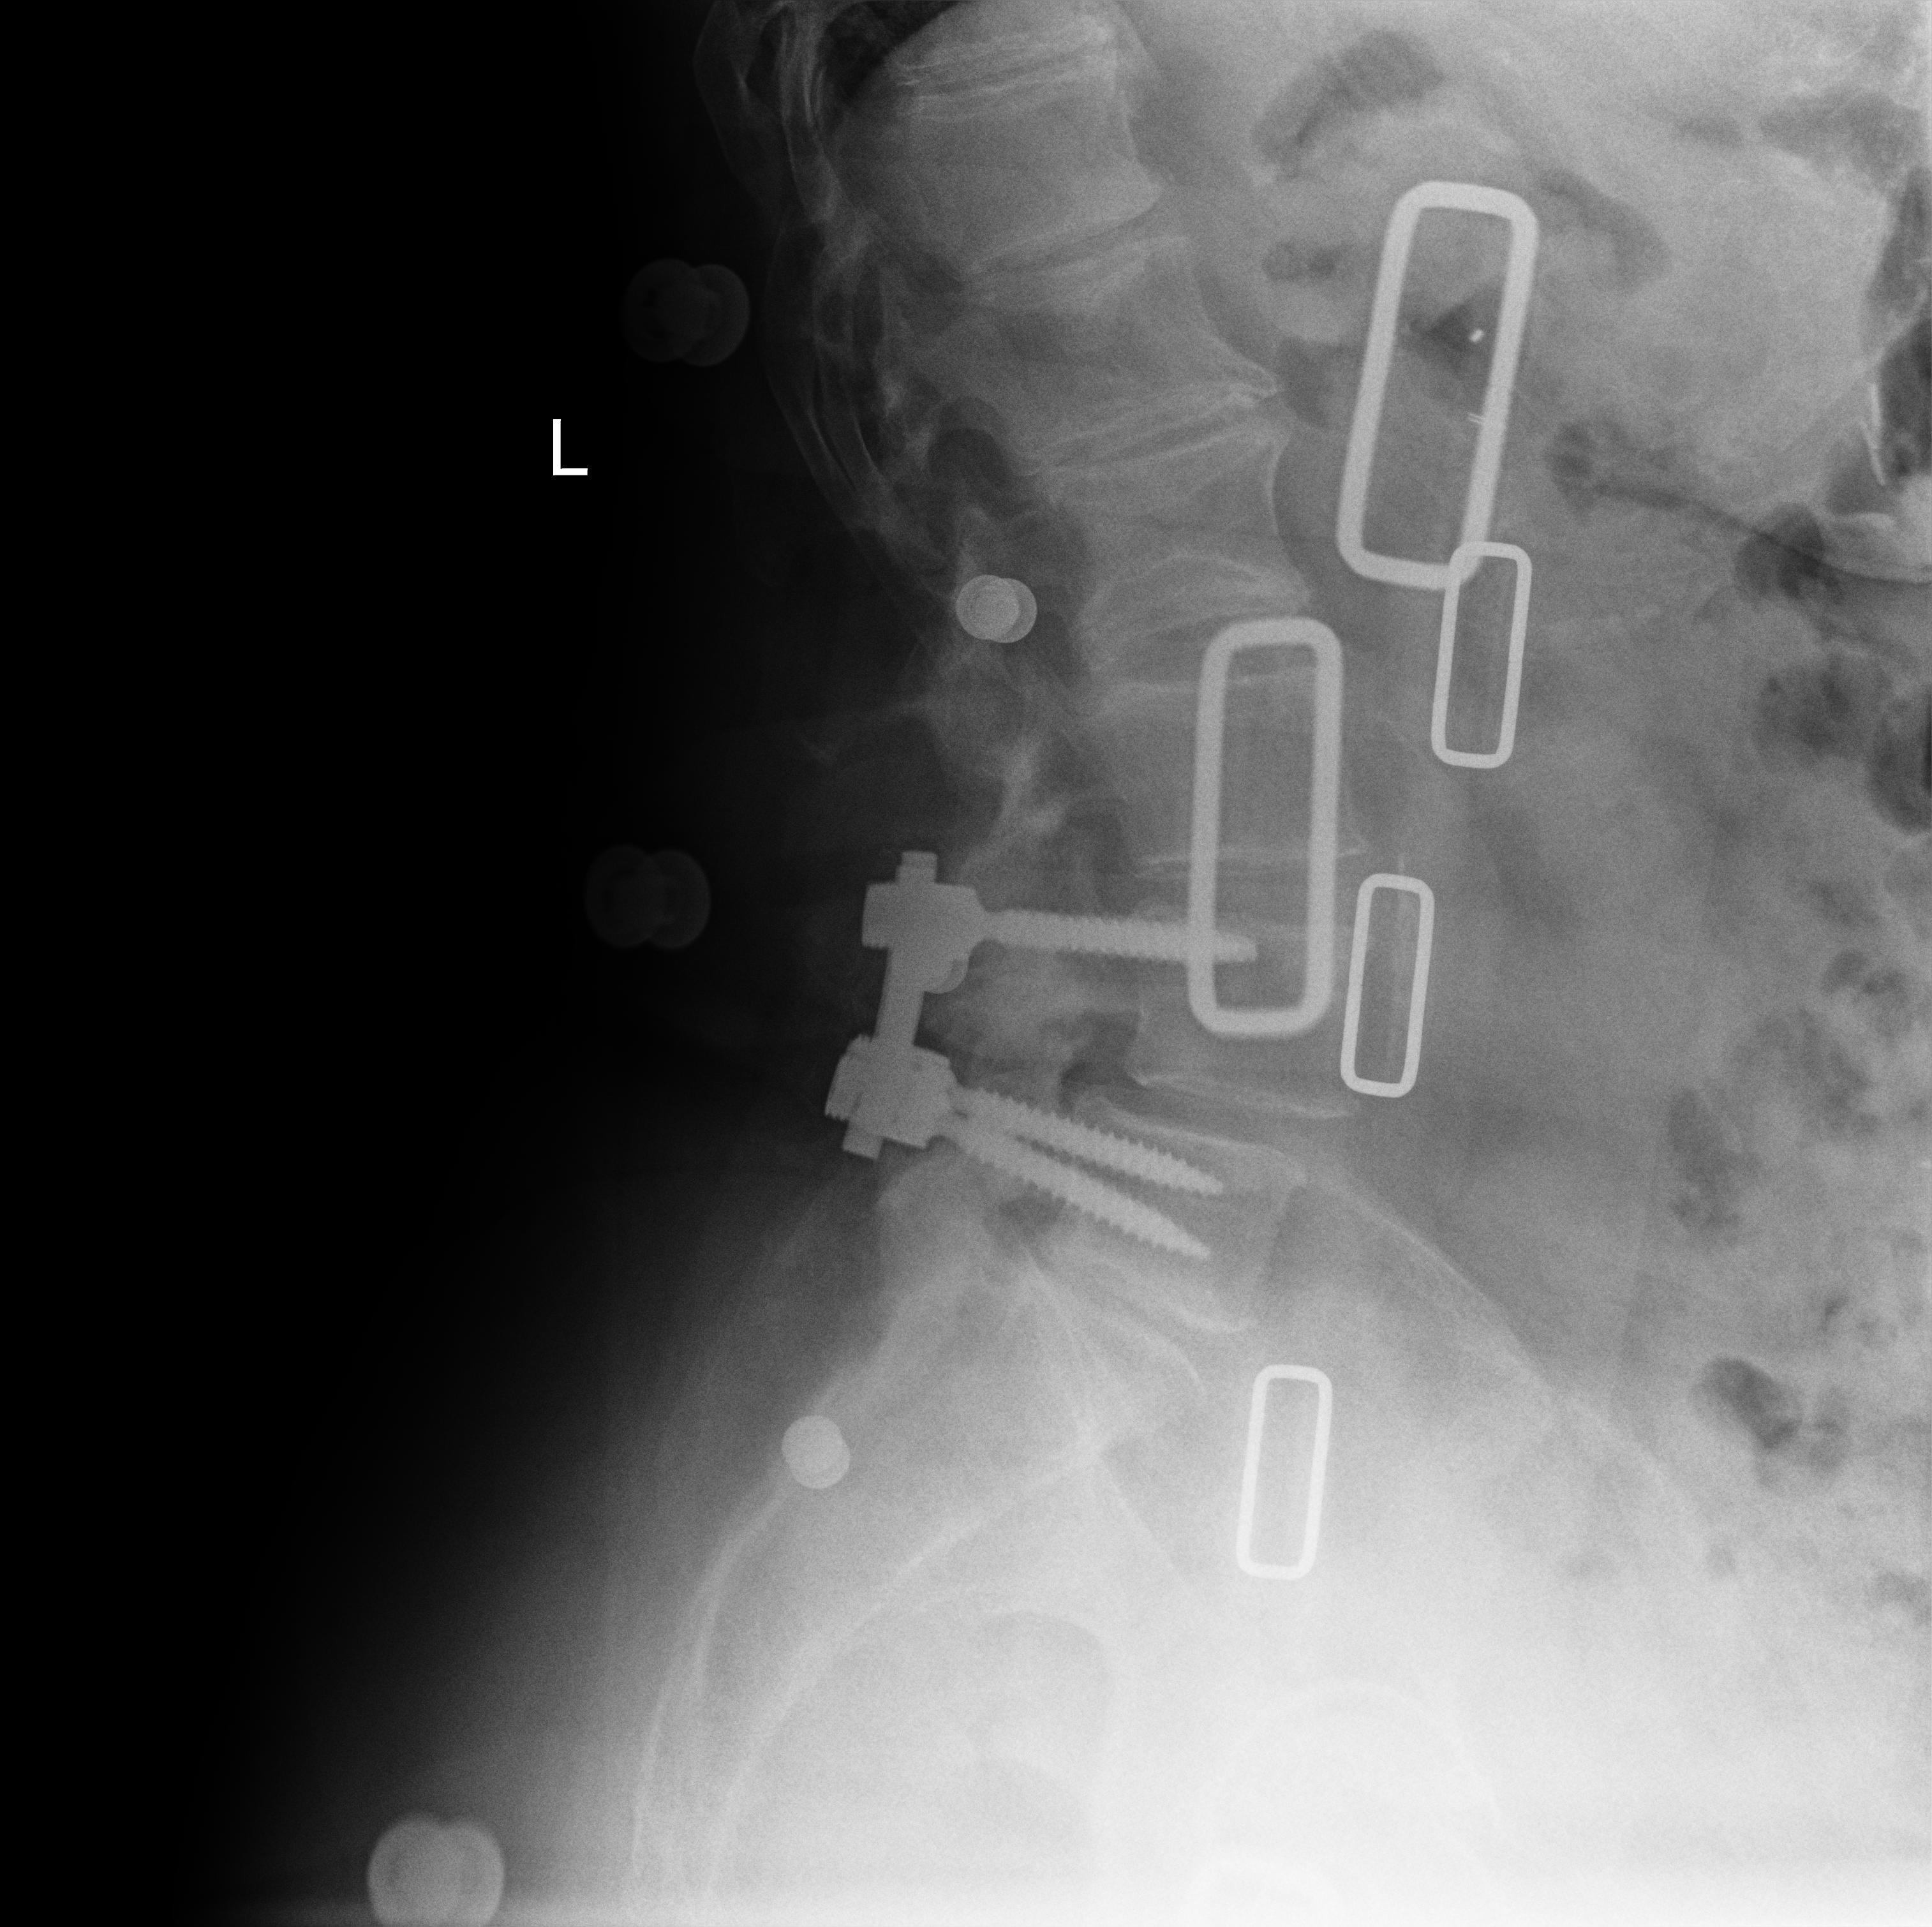
View: LATERAL
Implant manufacturer: seaspine mariner